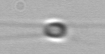
Label: Chaetoceros_similis